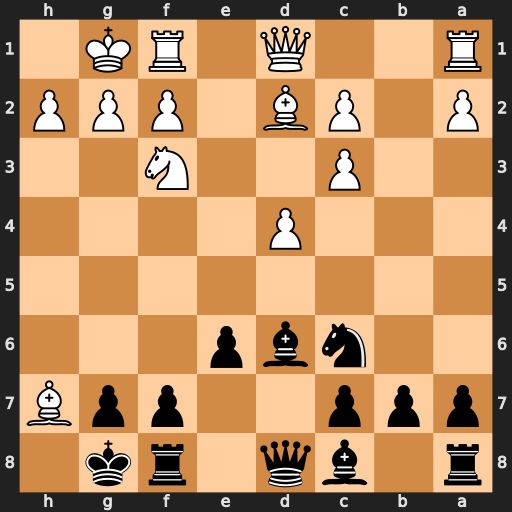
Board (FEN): r1bq1rk1/ppp2ppB/2nbp3/8/3P4/2P2N2/P1PB1PPP/R2Q1RK1
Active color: b
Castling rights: -
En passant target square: -
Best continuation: Kxh7 Ng5+ Kg6